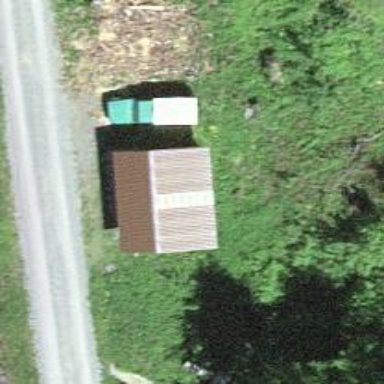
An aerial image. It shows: Shelter.